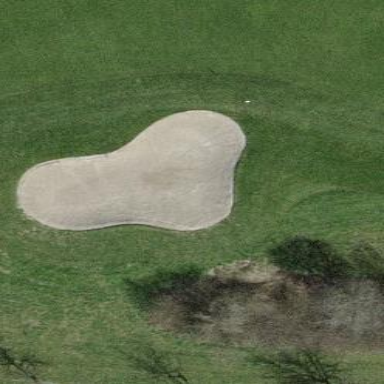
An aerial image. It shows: Golf bunker.